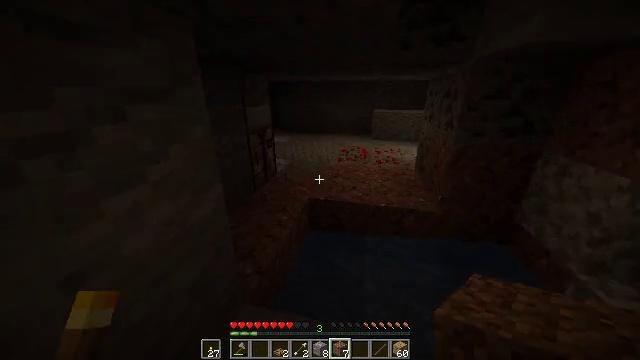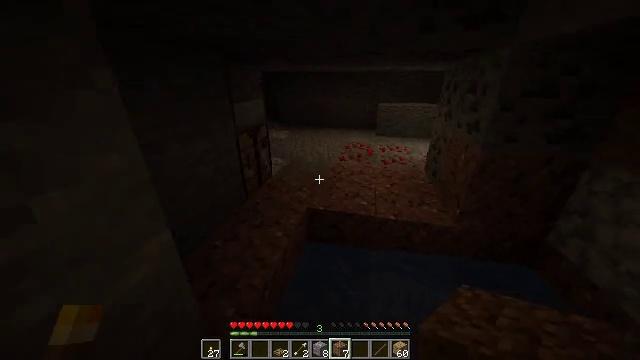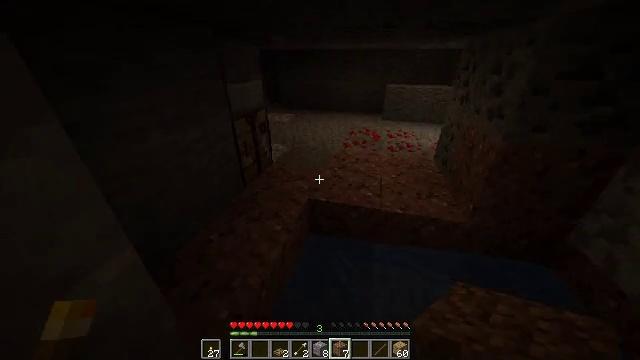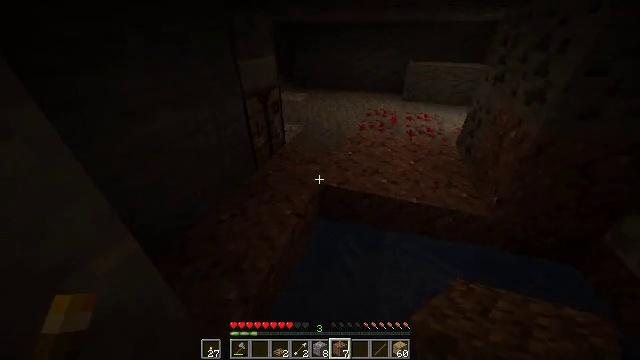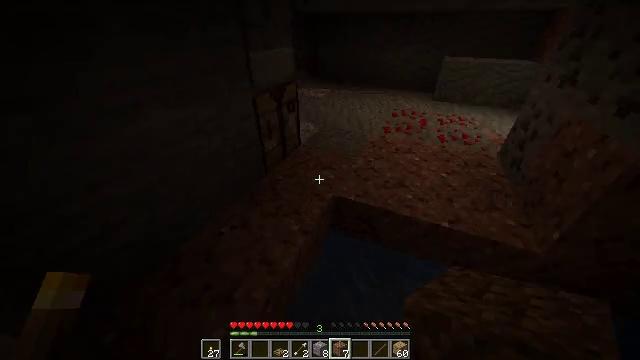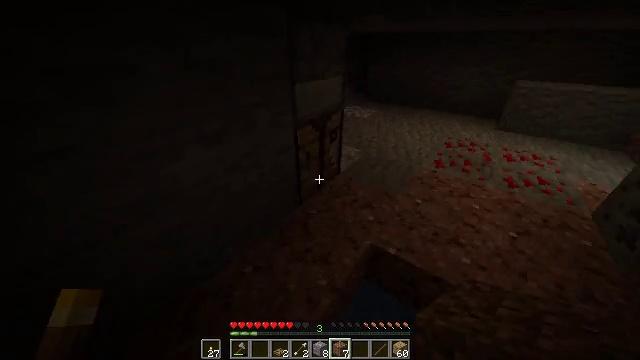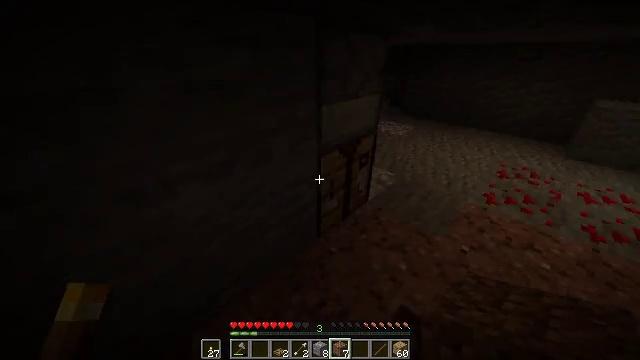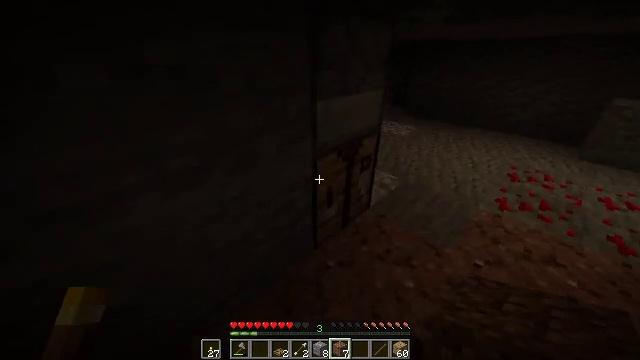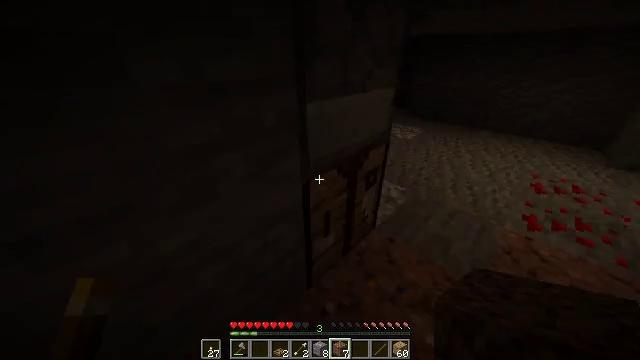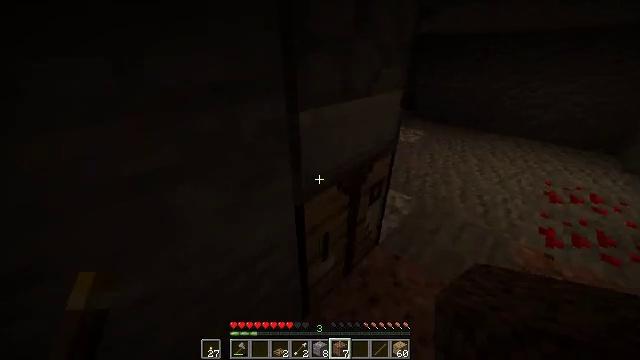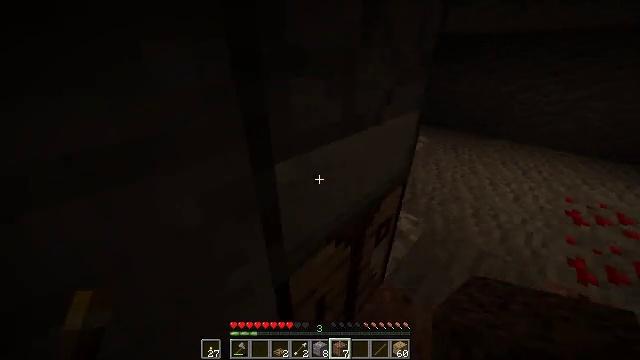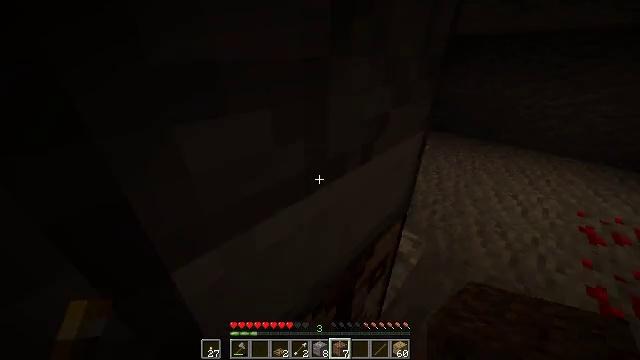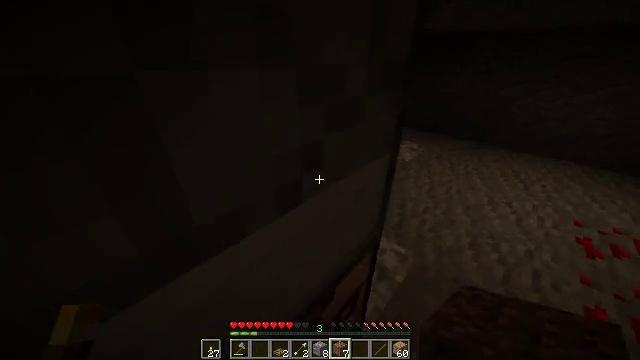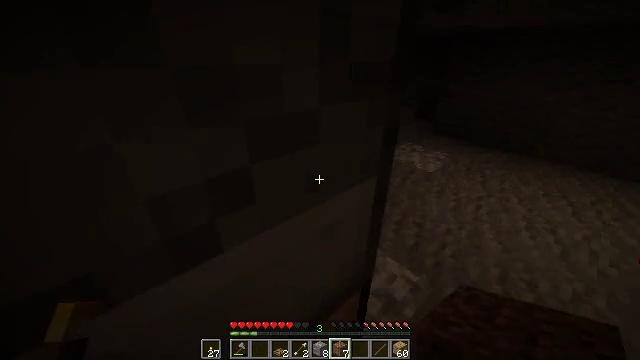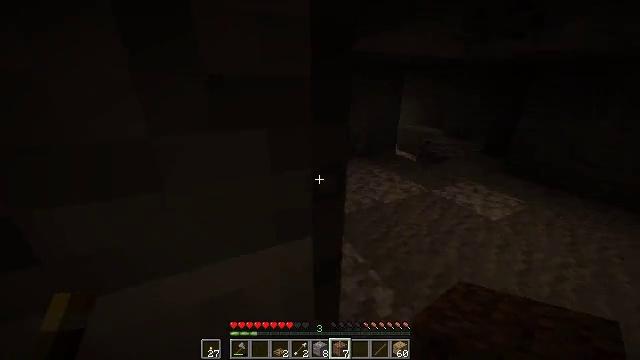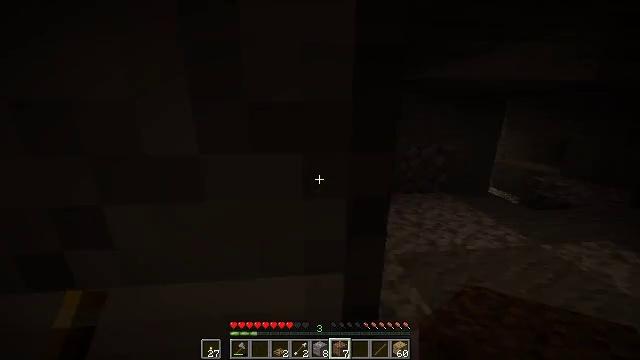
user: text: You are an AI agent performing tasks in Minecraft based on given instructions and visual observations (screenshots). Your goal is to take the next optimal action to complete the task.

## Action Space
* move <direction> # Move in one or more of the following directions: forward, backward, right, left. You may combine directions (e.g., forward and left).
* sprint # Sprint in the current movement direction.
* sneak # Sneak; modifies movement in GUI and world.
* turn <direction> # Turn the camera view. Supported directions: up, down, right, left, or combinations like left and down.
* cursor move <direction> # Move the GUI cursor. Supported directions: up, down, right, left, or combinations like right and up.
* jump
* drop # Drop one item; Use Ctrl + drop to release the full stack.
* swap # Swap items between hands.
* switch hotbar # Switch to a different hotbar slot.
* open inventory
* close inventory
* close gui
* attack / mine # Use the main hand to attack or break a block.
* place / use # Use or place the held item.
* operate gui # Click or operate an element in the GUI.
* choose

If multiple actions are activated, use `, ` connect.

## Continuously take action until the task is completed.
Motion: motion action
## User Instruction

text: Get cooked salmon by cooking raw salmon in the furnace.
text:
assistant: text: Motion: move forward, sprint, turn down
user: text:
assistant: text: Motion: move forward, sprint, turn left and down
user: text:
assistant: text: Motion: move forward, sprint, turn left and down
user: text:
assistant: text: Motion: move forward, sprint, turn left and down
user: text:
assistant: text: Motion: move forward, sprint, turn left and up, jump
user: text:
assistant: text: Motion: move forward, sprint, turn left and up, jump
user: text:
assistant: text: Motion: move forward, sprint, jump
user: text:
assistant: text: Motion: move forward, sprint, jump
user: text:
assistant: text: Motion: move forward, sprint, jump
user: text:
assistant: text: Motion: move forward, sprint, jump
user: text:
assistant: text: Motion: move forward, sprint
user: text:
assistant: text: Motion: move forward and move right, sprint
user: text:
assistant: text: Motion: move forward and move right, sprint, turn left and up
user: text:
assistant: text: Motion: move forward and move right, turn left and up
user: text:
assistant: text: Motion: move forward and move right, turn left and up
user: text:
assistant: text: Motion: move right, turn left and up
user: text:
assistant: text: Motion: move right, turn left and up
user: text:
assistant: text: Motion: move right, turn left and up
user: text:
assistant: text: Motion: move back and move right, turn left and up
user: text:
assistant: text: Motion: move back and move right, turn left and up
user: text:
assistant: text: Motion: move back
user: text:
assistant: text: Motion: turn right and down
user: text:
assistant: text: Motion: turn right and down
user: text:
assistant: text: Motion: turn right and down
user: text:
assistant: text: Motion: turn right and down
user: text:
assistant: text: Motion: turn right and down
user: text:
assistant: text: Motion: turn right and down
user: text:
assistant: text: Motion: turn right and down
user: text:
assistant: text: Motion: turn right
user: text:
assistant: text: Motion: turn right and up